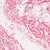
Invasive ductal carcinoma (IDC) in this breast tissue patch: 0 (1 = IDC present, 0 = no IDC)